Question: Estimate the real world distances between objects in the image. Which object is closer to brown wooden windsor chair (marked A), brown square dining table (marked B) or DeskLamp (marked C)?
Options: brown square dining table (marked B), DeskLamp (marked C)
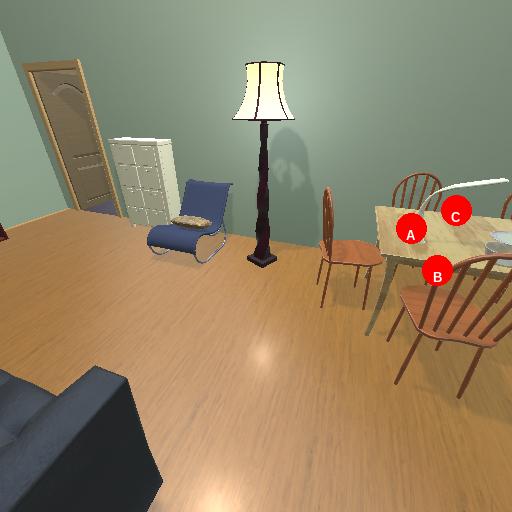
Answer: brown square dining table (marked B)